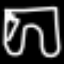
Label: pants